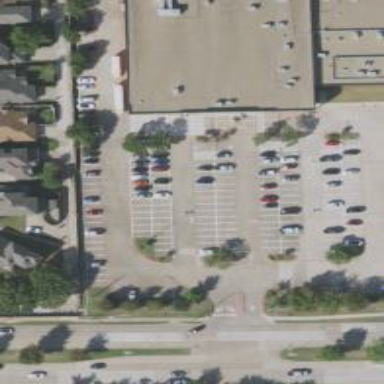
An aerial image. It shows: Parking space is available.